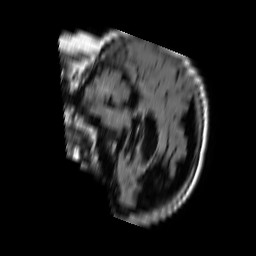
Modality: FLAIR
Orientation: sagittal
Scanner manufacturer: philips
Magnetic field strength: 1.5 T
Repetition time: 6 s
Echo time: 0.12 s